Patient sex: F
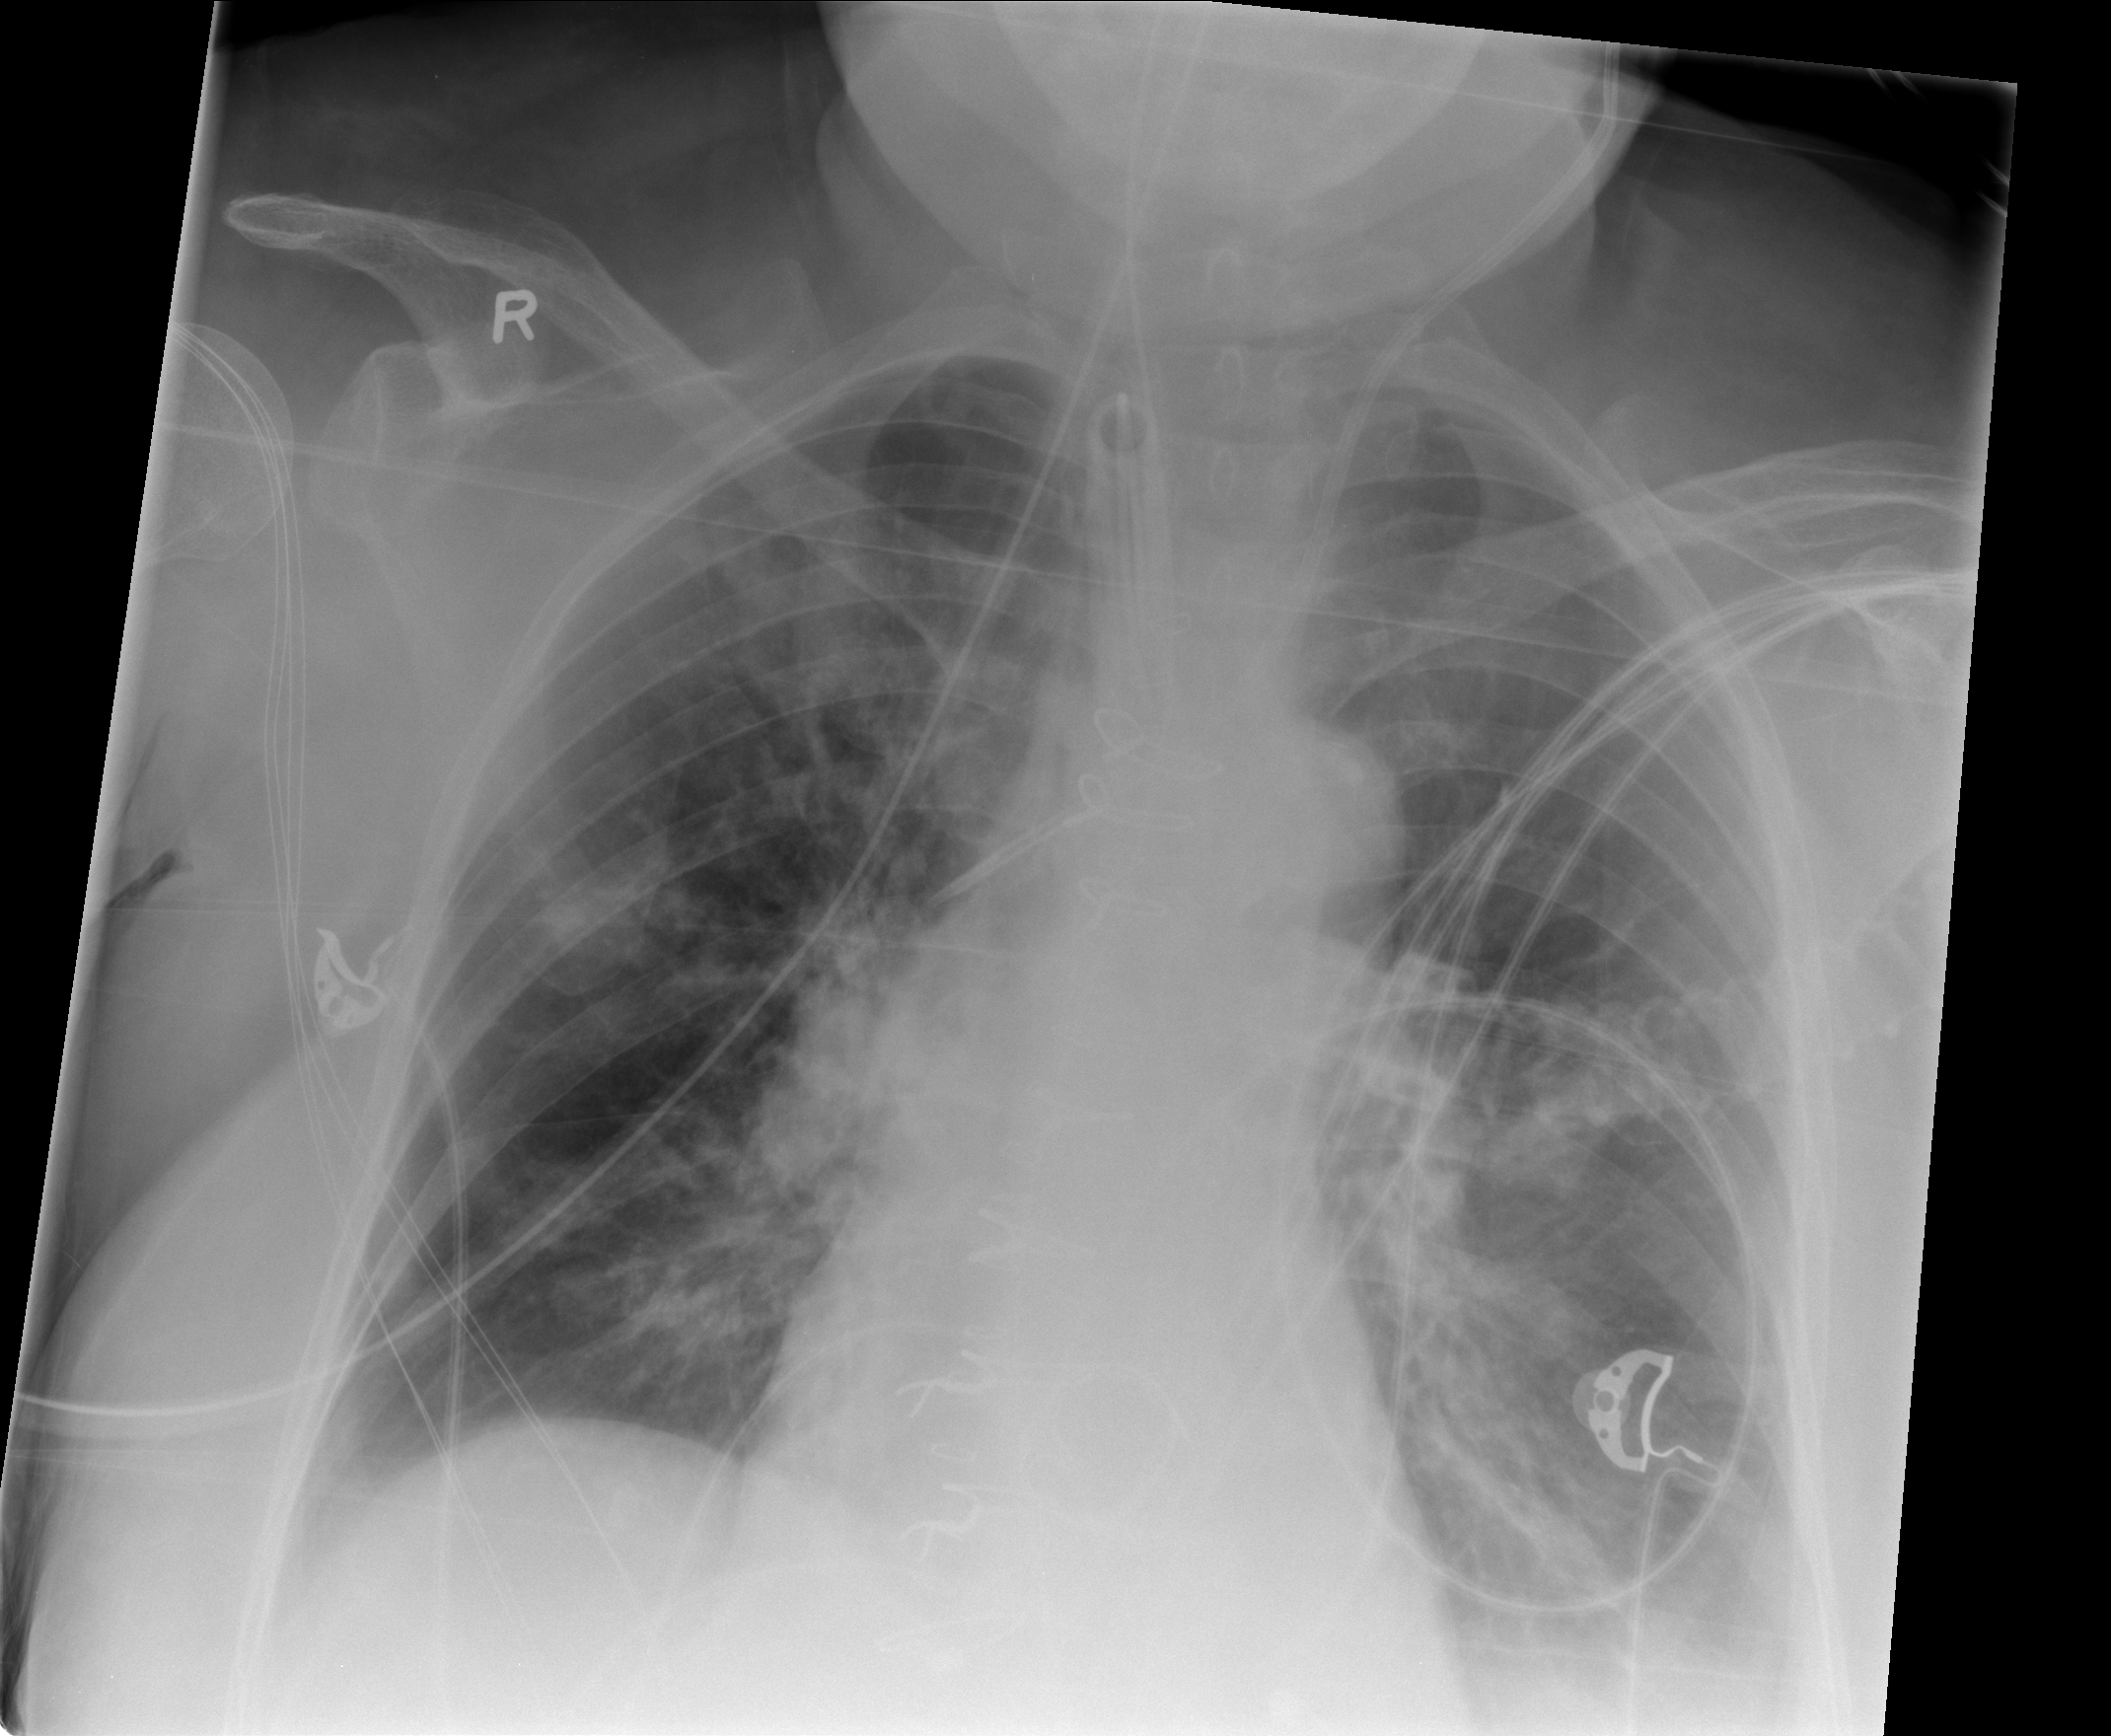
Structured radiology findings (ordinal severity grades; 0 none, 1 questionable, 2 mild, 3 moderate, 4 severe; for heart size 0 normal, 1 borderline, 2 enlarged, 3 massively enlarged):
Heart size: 0
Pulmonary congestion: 0
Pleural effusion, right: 0
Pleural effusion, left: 2
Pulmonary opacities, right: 2
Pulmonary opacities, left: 2
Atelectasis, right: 2
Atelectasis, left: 2